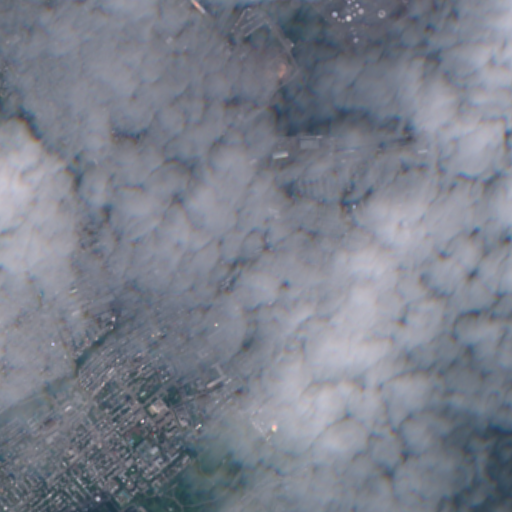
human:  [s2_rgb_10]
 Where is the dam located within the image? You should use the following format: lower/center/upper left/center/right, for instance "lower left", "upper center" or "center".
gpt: The dam is located in the upper center of the image.
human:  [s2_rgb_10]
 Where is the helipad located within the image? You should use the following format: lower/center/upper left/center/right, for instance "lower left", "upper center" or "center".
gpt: The helipad is located in the lower right of the image.
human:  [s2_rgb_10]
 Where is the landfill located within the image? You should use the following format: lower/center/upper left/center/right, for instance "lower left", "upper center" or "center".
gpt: The landfill is located in the upper center of the image.
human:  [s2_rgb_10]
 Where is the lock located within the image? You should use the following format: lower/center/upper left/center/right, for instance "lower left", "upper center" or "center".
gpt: The lock is located in the center right of the image.
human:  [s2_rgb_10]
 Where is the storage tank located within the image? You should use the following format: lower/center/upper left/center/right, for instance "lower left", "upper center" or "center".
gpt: The storage tank is located in the upper right of the image.
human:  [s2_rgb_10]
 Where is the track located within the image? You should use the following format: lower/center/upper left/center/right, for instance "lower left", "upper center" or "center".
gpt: The track is located in the lower right of the image.
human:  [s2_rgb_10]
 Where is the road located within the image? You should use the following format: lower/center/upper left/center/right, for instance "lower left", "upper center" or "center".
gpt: There is no road in the image.